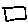
Label: square